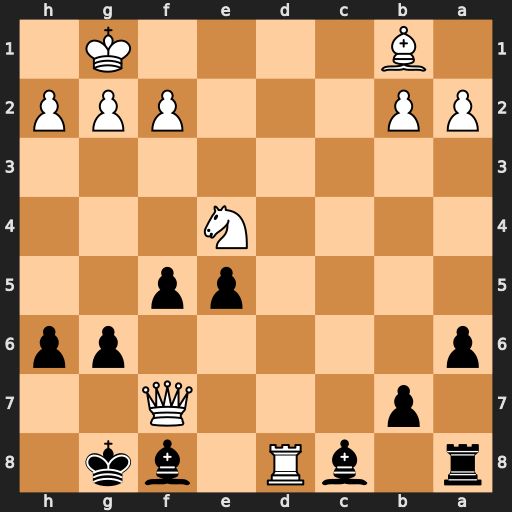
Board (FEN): r1bR1bk1/1p3Q2/p5pp/4pp2/4N3/8/PP3PPP/1B4K1
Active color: b
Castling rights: -
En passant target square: -
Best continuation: Kxf7 Nd6+ Bxd6